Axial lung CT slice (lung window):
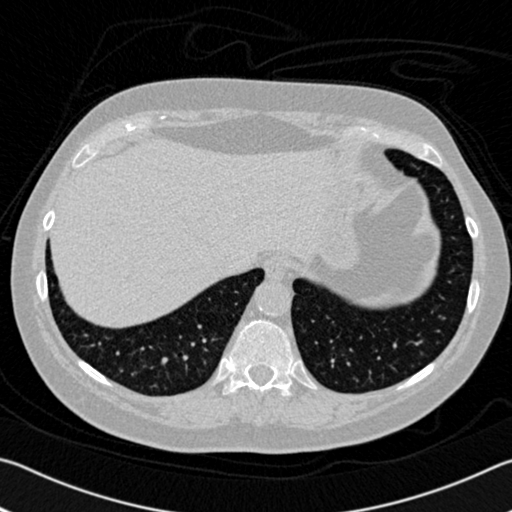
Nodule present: no